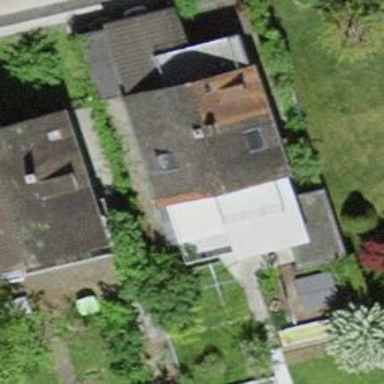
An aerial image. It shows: Simple house.